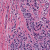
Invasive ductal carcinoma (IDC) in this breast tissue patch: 1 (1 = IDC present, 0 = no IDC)